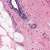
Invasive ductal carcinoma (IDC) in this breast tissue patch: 0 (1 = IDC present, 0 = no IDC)